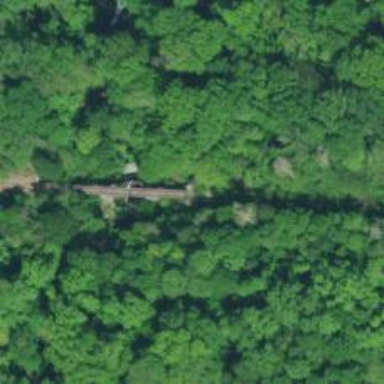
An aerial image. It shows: Disused railway bridge.